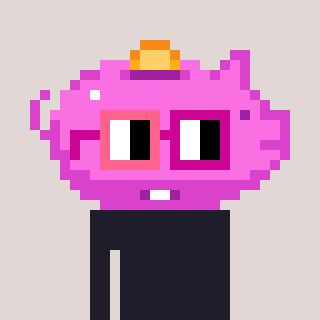
a pixel art character with square pink and red glasses, a piggybank-shaped head and a teal-colored body on a warm background